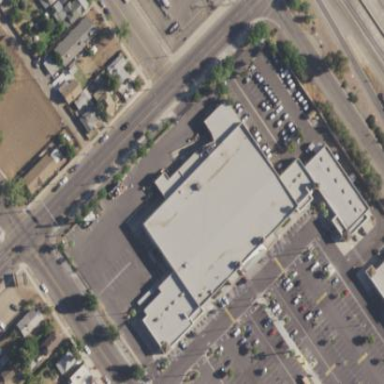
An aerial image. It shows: Commercial building housing supermarket in neighborhood shopping center.